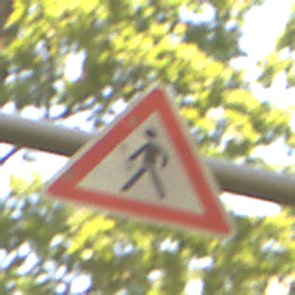
Verkehrszeichen: FussgaengerRechts
Umgebung: Outdoor, Nature
Tageszeit: Midday
Wetter: PartlyCloudy
Licht: Natural
Jahreszeit: NotSpecified
Kontrast: LowContrast